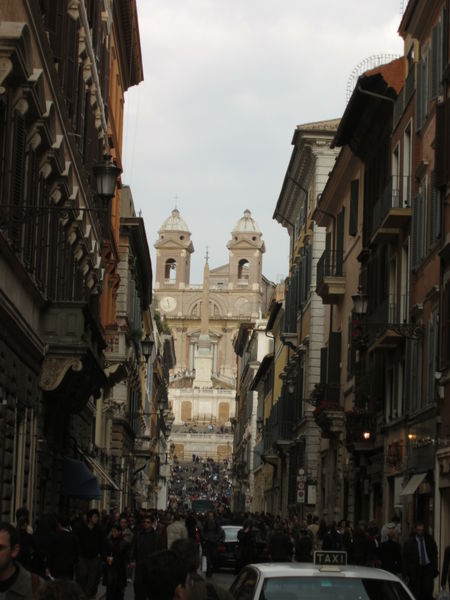
Titel: Rom, Spanische Treppe
Künstler: Francesco de Sanctis
Standort: Rom, Spanische Treppe (EU - I - Latium)
Schlagwörter: weiß, menschen, strasse, beige, architektur, barock, spitze, häuser, kirche, renaissance, balkon, fassade, fassaden, gasse, italien, venedig, farbe, schlucht, auto, treppe, uhr, foto, fotografie, spanisch, glockenturm, türme, dom, rom, dreiecksgiebel, obelisk, glocken, doppelturmfassade, blendfassade, häuserschlucht, taxi, schlucjt, cincocento